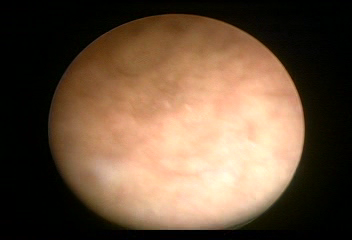
Modality: WLC
Class: Normal mucosa
Bladder cancer association: No